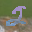
Label: 2